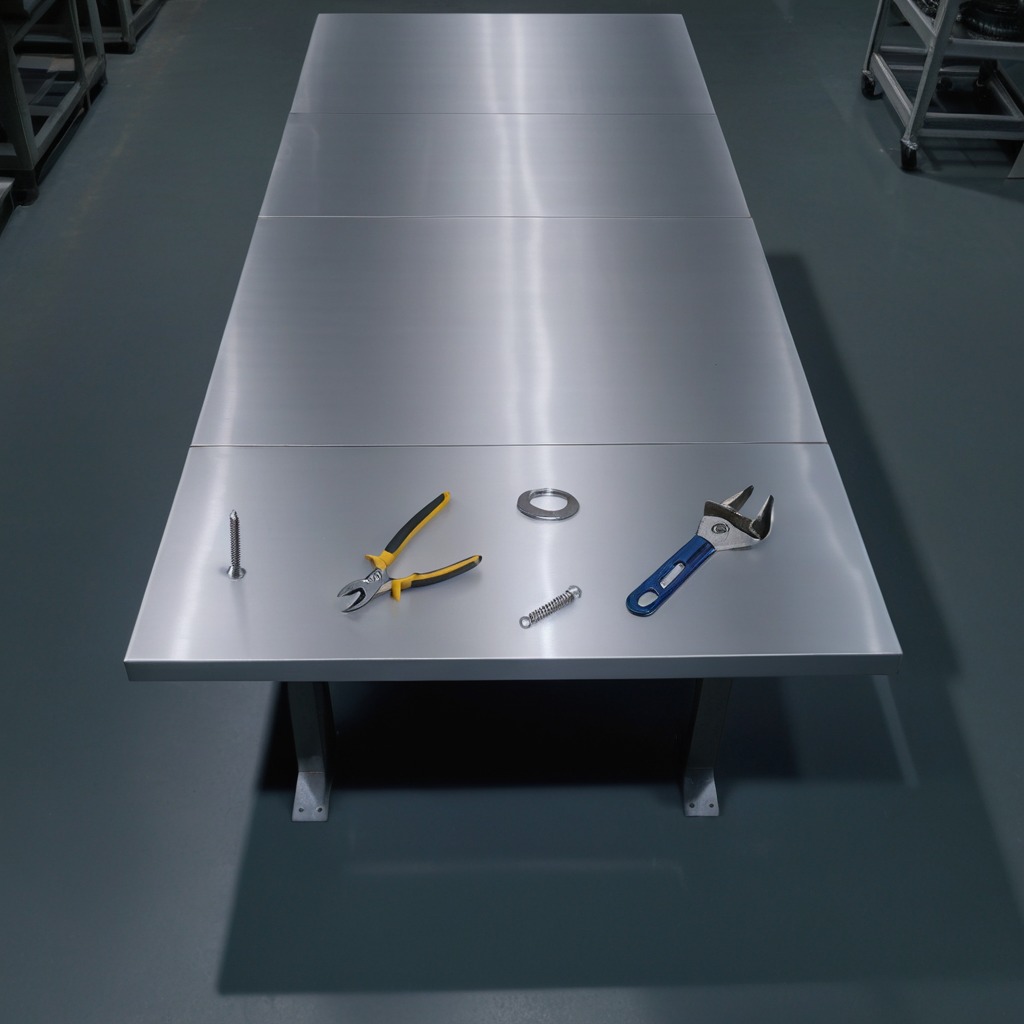
A washer, screw, pliers, spring and wrench are lying on the tabletop.